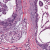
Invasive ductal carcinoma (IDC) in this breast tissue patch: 1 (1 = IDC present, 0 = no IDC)